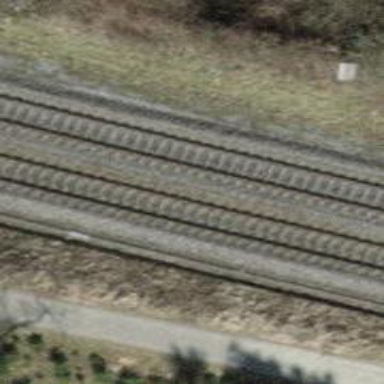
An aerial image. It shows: Single-track electrified railway with contact line.